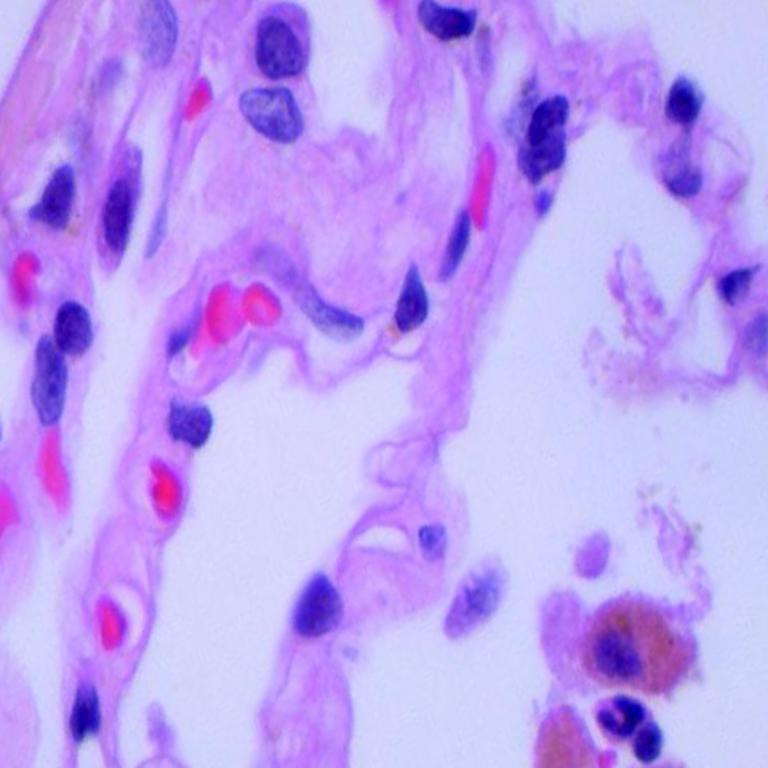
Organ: lung
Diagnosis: benign